Question: I have a dropdown list:
'''
<select
ng-model="filter.country"
ng-options="country.code as country.name for country in countries"
ng-change="broadcast()">
<option value="">All Countries</option>
</select>
'''
'$scope.countries' is initially populated by a service, and then another dropdown change event would limit the values of '$scope.countries' by calling the service again, passing by the other dropdown's selected item.
The issue here is when '$scope.filter.country' is already bound to a value (other than the default value) and '$scope.countries' gets updated to a new list that doesn't include '$scope.filter.country''s value. I can see countries dropdown reverting back to its default option "All Countries", however '$scope.filter.country' remains as it was.
Any ideas about this scenario? Shouldn't '$scope.filter.country' get updated back to the default value?
Here is a <URL>
Just to illustrate this, here is a screenshot from the fiddle:

This does look like a bug to me, I have opened an <URL> for it.
: This has been addressed and <URL>.
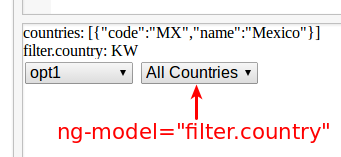
Answer: ## The behavior you see is exactly how double-binding should work:
Most developers have a "feel" for double-binding more than an understanding. The "feeling" is that any visual change to a model-bound input results in a model change.
But any developers who have tried mode-binding a JQuery date picker will attest to this phenomenon: In other words, picking a date through does not register with any AngularJS events.
Similarly, pasting values into model-bound inputs does not result in the model being updated.
## Analyzing your case:
You have changed the list of options for a model bound drop-down. As a result, the displayed option reverts back to default --> because the model-bound value is not a relevant choice.
Angular's 'ng-model' doesn't care about the "options list" for your drop-down. The framework is waiting for some event that will cause it to run through the digest cycle and absorb a change of value picked. Even though something has "appeared" to change, this is an illusion or loop-hole depending on how you see it.